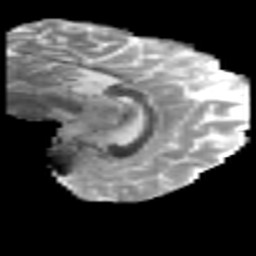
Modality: MD
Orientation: sagittal
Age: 18
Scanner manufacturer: philips
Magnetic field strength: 3 T
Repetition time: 8.606 s
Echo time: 0.1268 s